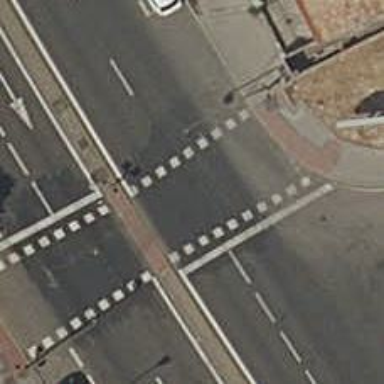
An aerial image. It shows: Crossing with traffic signals.